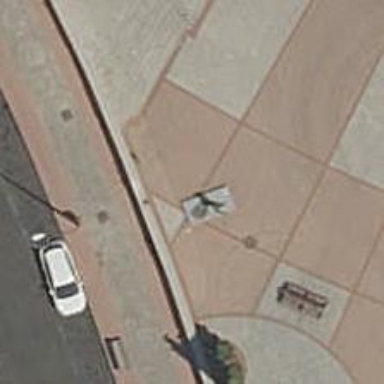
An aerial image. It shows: Historic memorial featuring statue artwork.